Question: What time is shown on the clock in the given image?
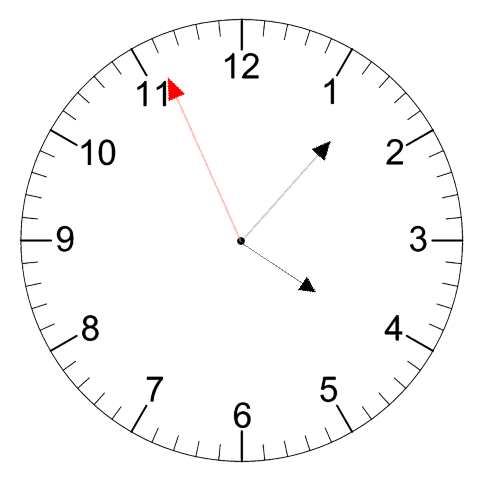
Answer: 04:06:56